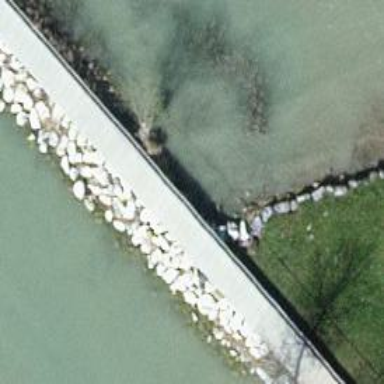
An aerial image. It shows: Man-made pier.